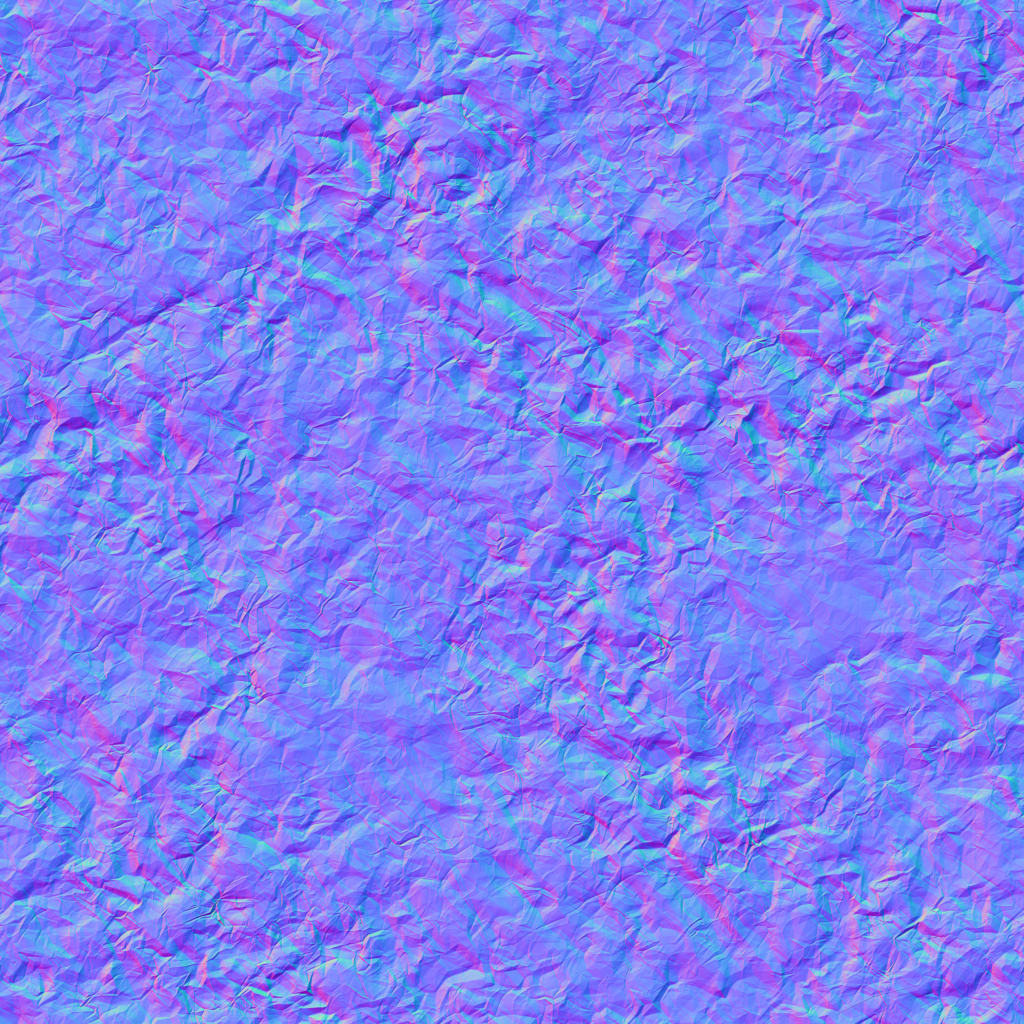
Texture map type: NormalDX